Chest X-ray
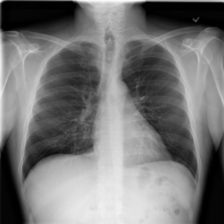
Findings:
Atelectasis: negative
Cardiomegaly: negative
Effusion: negative
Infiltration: positive
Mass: negative
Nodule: negative
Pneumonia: negative
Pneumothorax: negative
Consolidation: negative
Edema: negative
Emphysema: negative
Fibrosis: negative
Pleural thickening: negative
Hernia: negative